The image is an STFT spectrogram (time versus frequency) of a rolling-element bearing's vibration signal. Determine the bearing's health state. Answer with exactly one of: normal, inner_race, outer_race, ball.
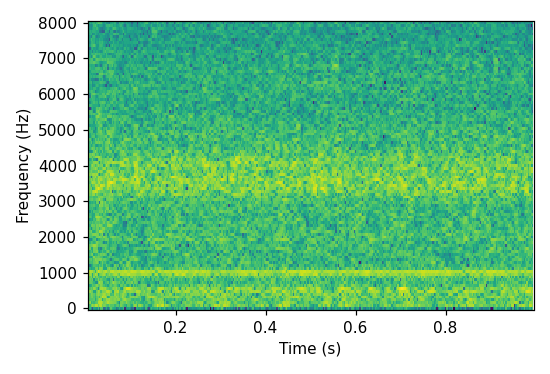
Answer: normal